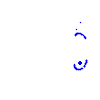
Particle: proton